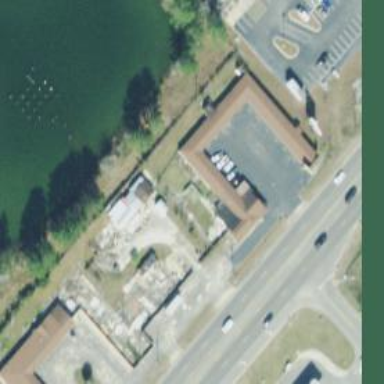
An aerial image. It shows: Motel building.